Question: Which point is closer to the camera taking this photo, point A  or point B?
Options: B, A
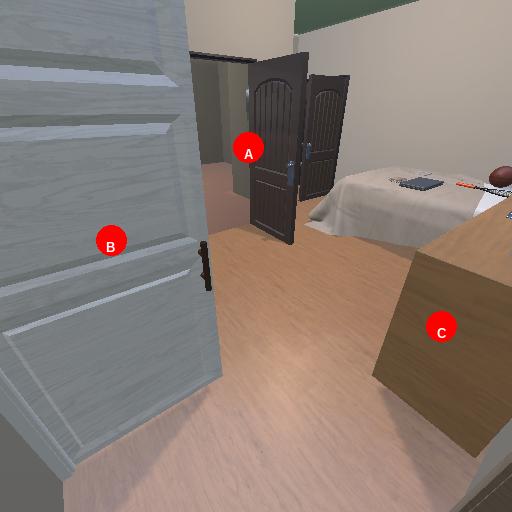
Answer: B